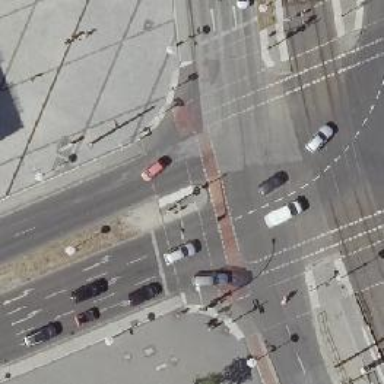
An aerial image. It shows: Footway located on traffic island.